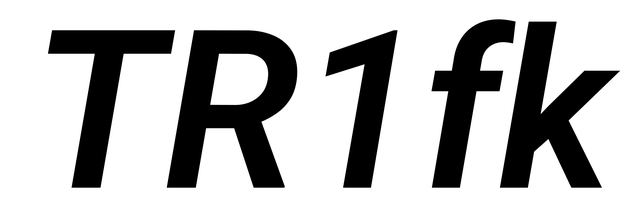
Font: Roboto-Italic_SemiBold_Italic